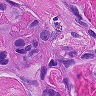
Metastatic tissue present: yes